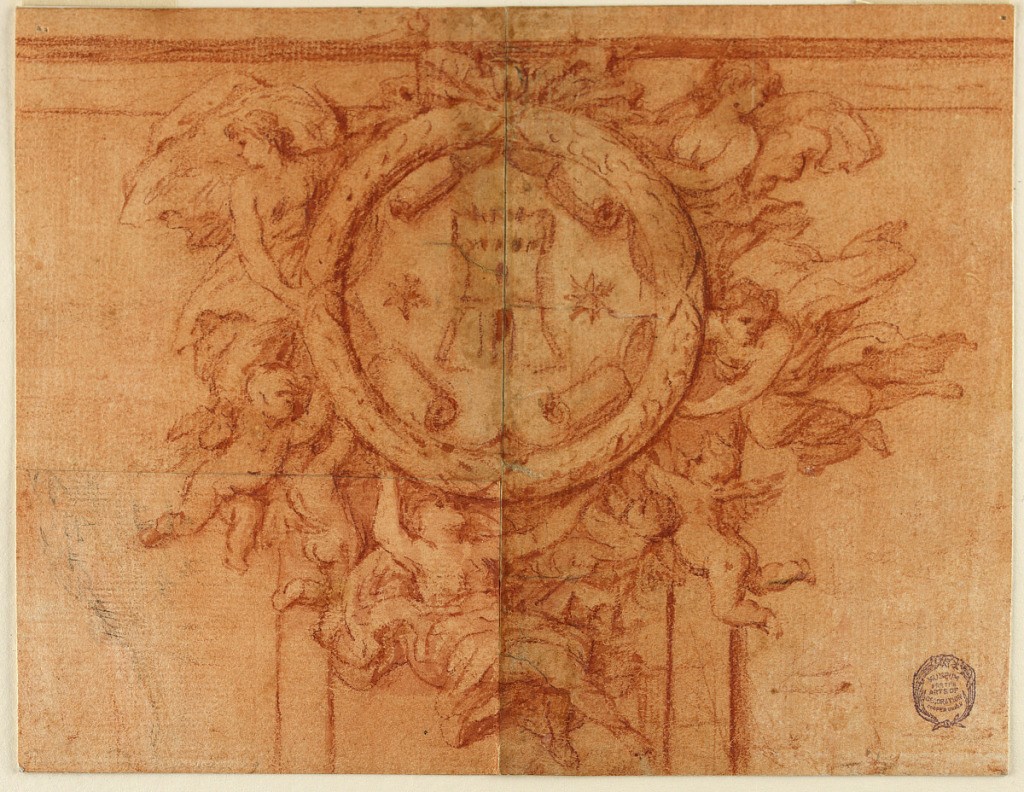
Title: Project for a wall decoration (Female figures and putti support a circular medallion with coat of arms)
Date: ca. 1700
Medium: Red crayon, blotted and wash on paper
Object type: Drawing
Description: Very similar to drawing in -1783. Four female figures surround a circular medallion decorated with a coat of arms, a tower between two stars. Four putti support the medallion.